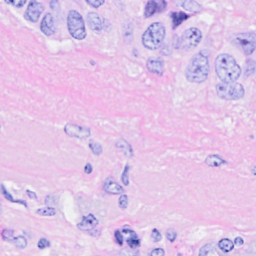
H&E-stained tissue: Breast